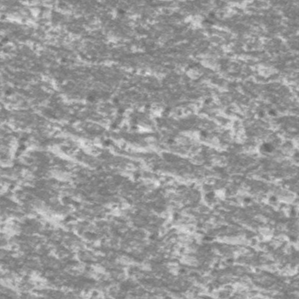
Label: frost